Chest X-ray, PA view. Patient: 57 years old, sex M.
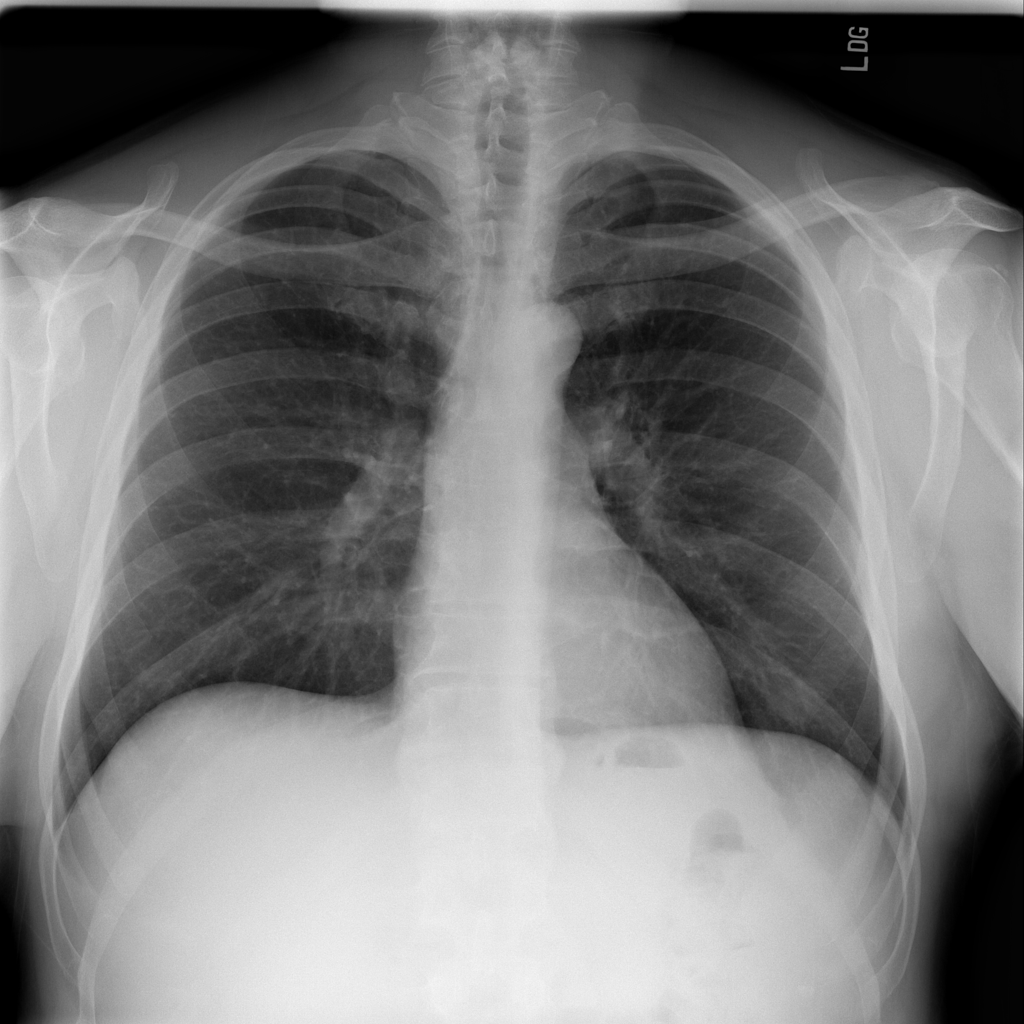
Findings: No Finding